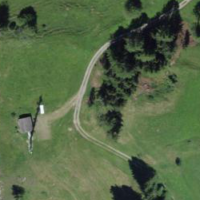
EUNIS habitat code: 24
Species observed at this site:
Pimpinella major